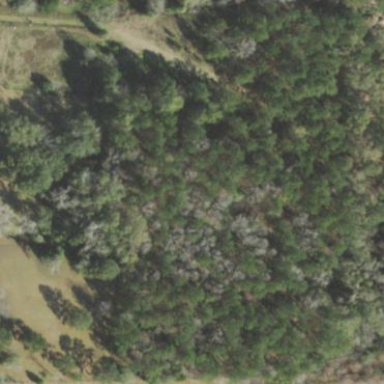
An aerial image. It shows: Mixed leaf woodland.